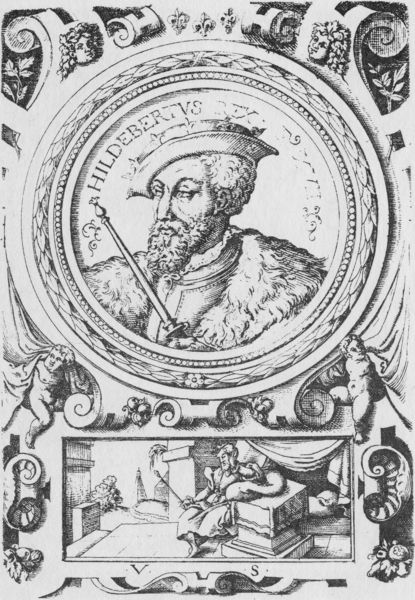
Titel: Bildnis von König Childebert von Frankreich
Künstler: Virgil Solis
Institution: (Seriendruck)
Schlagwörter: blätter, kopf, mann, nackt, hut, köpfe, mund, nase, schwarz, stirn, szene, ornament, bart, augen, gesicht, kragen, mensch, pelz, rahmen, bild, bildnis, portrait, porträt, haare, reich, pflanzen, brustbild, kreis, rund, rundbild, engel, putto, fell, stab, grafik, weis, rand, könig, inschrift, dekor, floral, verzierung, bett, medaillon, rechteck, druck, schwarz-weiss, radierung, stich, künstler, illustration, herrscher, altar, wappen, pelzkragen, pelzmantel, voluten, wams, emblem, putten, kupferstich, putti, einfassung, arabesken, handschrift, insignien, zepter, szepter, freske, portarit, rollwerk, bilde, hildebertus, biographie, kupferstisch, hildebert